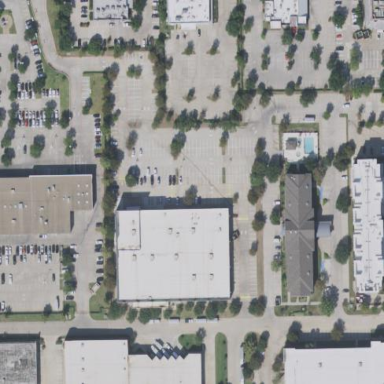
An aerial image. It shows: Commercial area.